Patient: sex M, age 66
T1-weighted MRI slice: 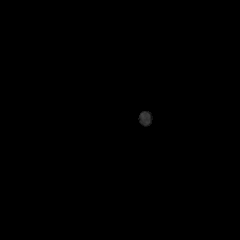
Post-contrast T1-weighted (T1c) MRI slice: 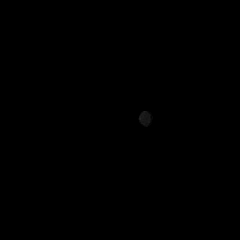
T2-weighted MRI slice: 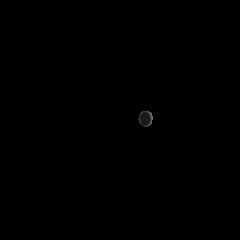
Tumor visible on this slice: no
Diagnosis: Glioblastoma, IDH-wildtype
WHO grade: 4